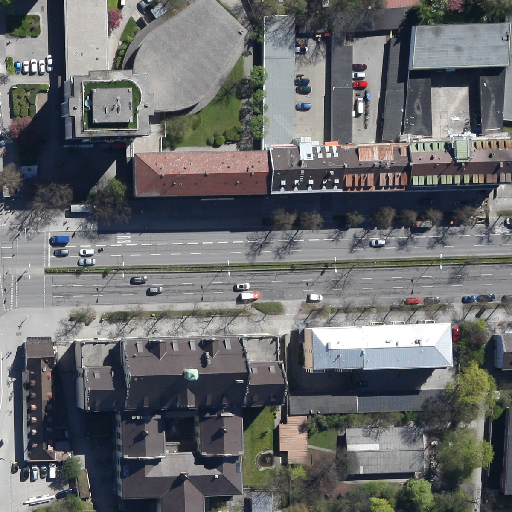
Referring expression: van in the parking area